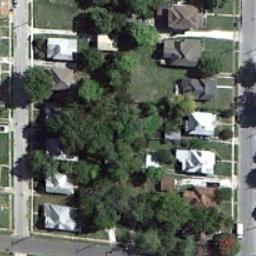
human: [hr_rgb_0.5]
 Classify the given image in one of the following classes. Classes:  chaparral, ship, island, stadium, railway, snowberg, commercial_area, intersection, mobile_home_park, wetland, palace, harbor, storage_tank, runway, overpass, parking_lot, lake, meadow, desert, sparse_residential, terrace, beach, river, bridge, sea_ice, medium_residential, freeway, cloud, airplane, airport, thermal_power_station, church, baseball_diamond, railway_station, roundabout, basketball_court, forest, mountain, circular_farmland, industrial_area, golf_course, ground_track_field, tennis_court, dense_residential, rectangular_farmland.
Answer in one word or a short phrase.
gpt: medium_residential